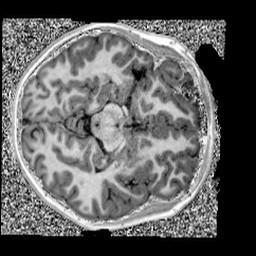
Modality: UNIT1
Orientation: axial
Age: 13
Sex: female
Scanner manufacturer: siemens
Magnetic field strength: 3 T
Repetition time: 4 s
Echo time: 0.00299 s